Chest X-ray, PA view. Patient: 76 years old, sex F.
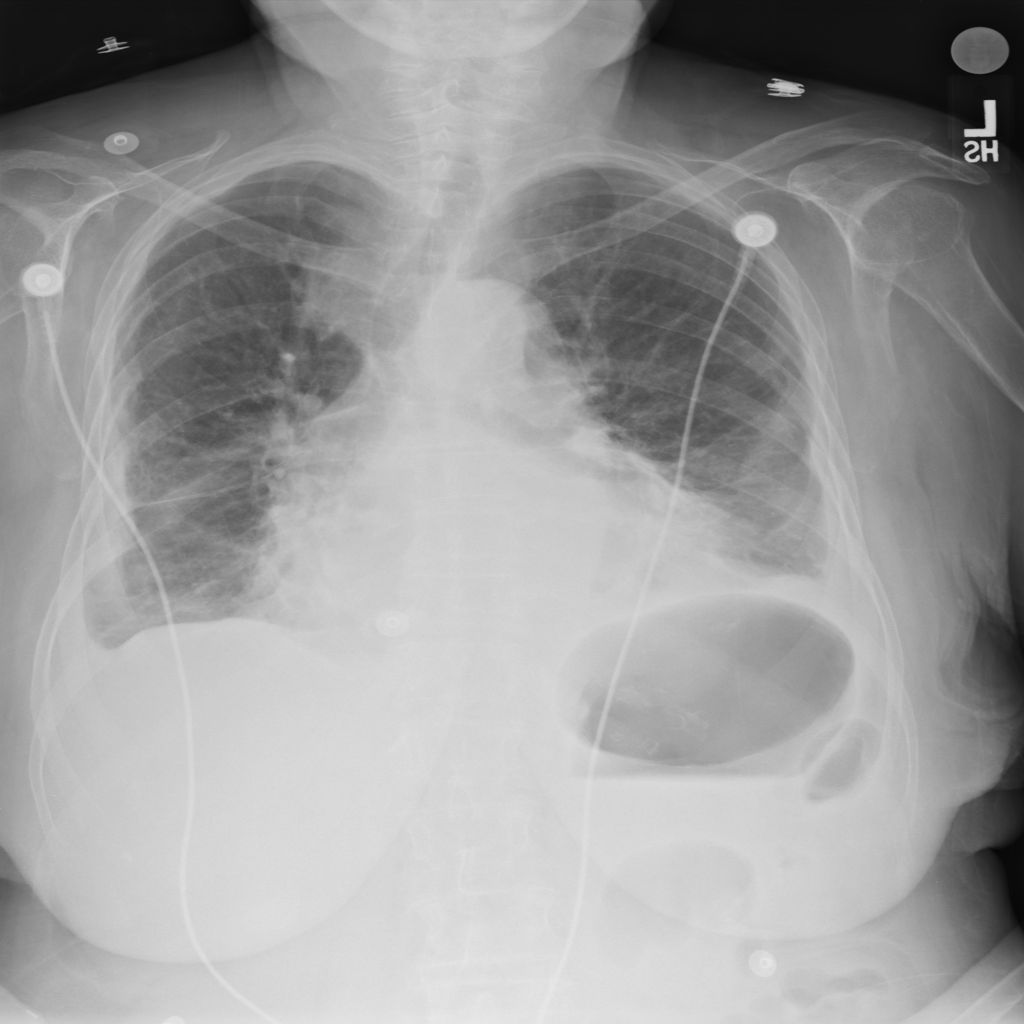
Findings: Effusion, Infiltration